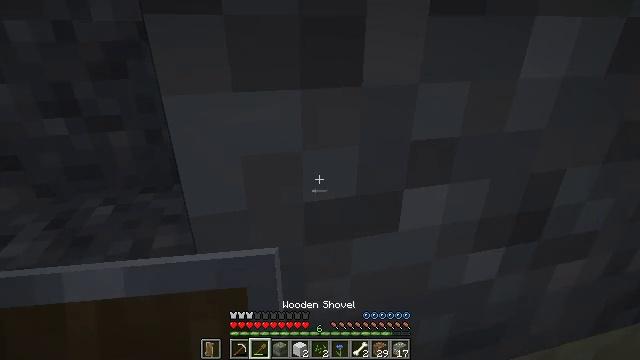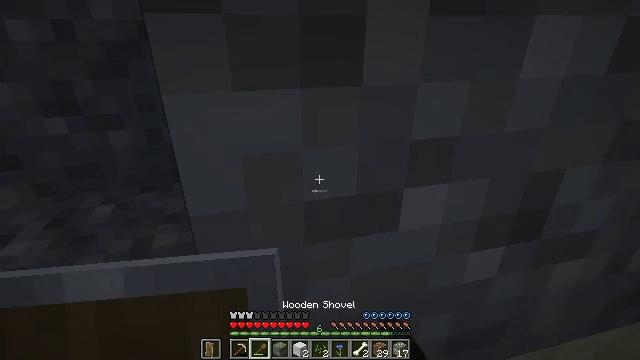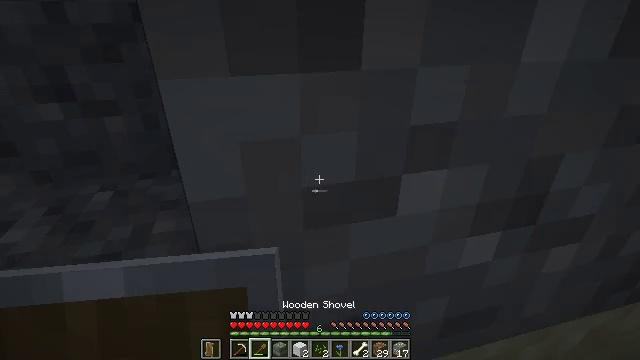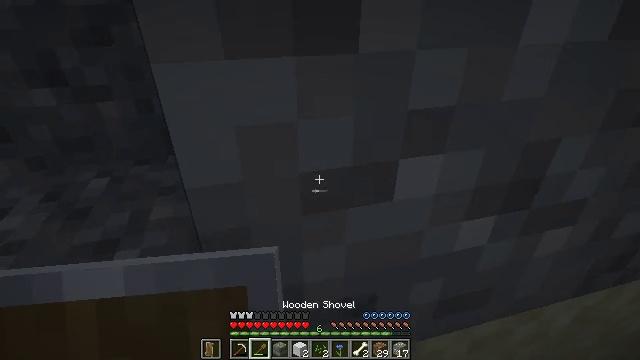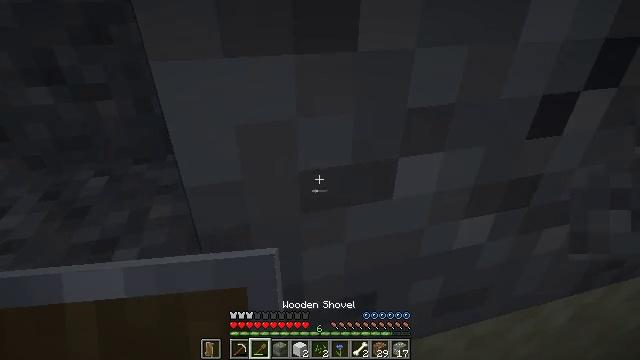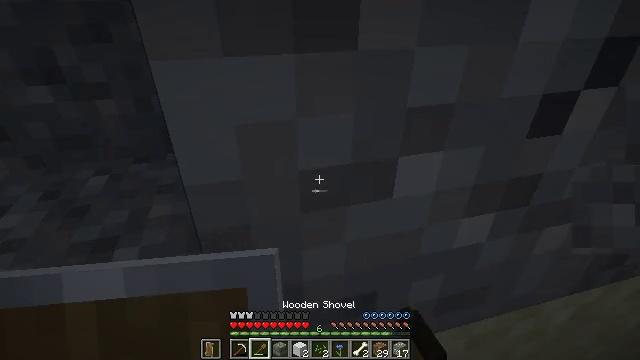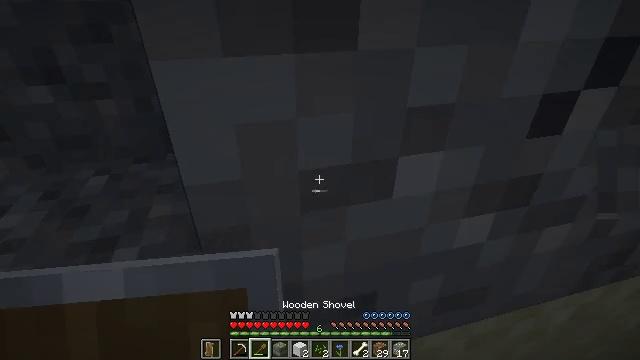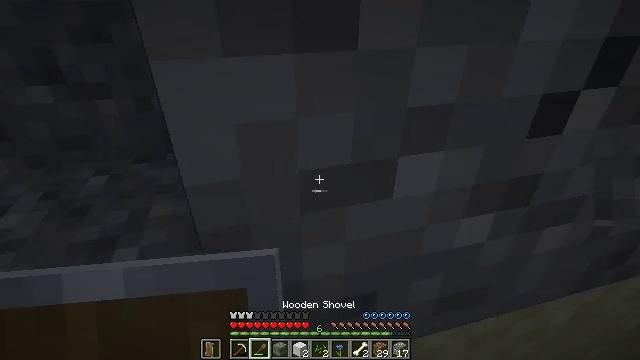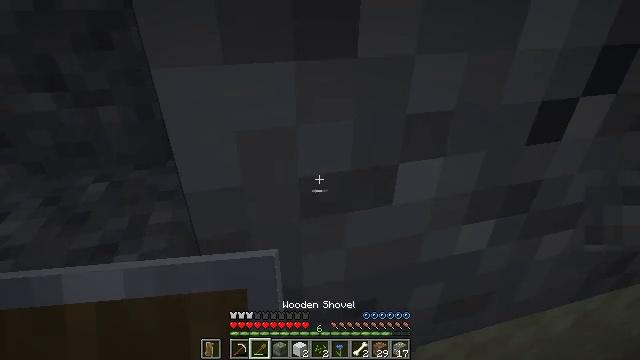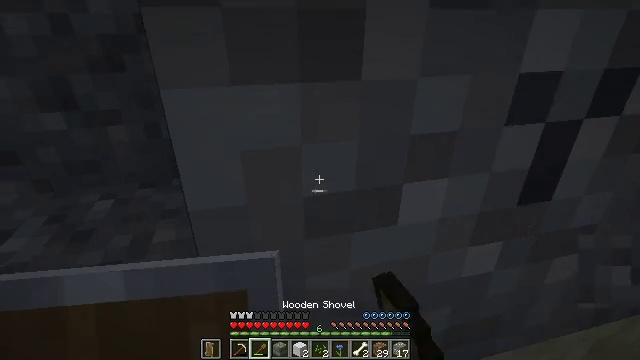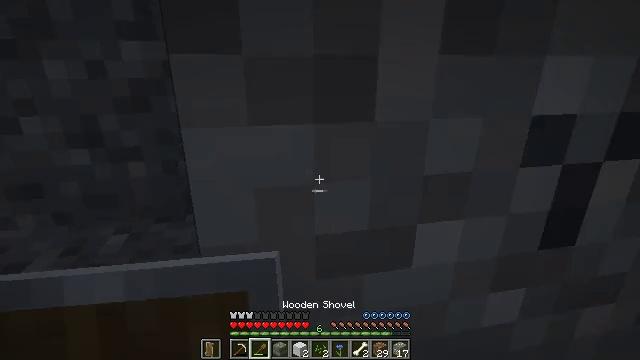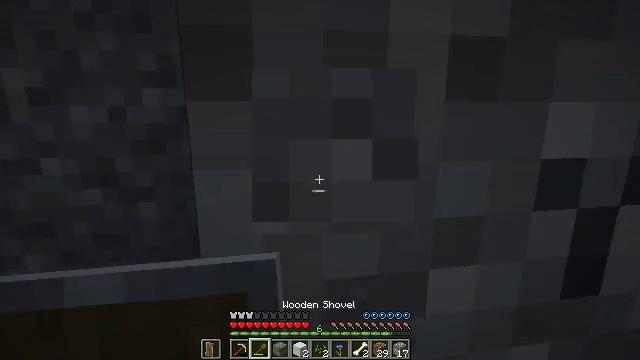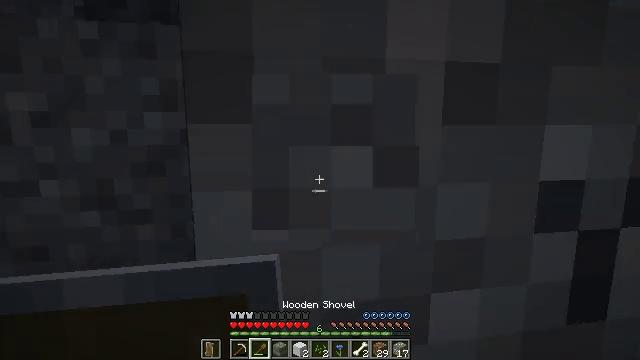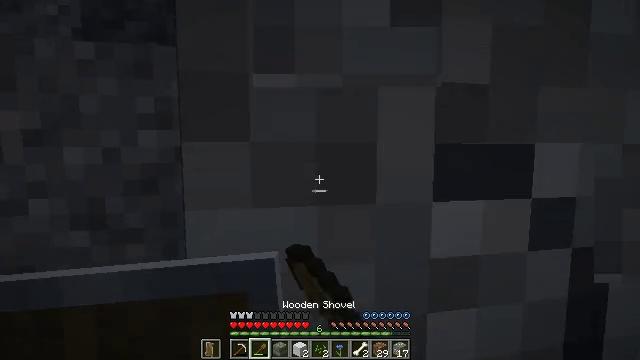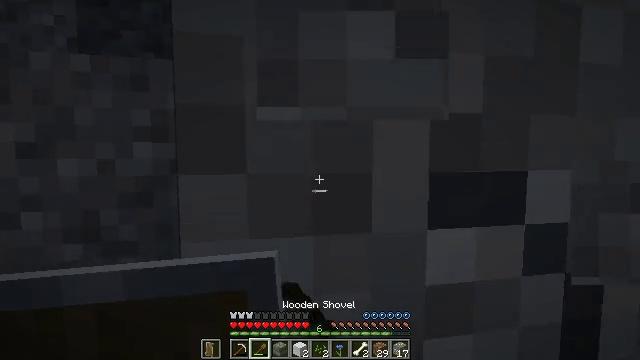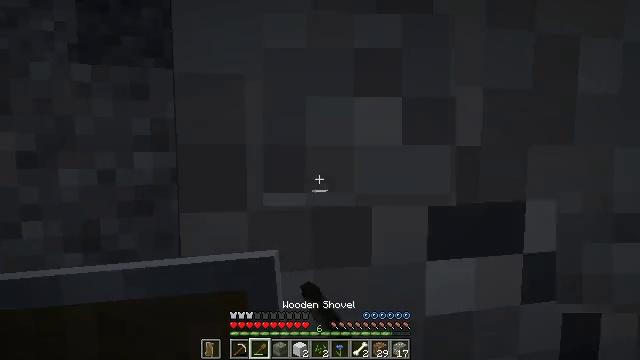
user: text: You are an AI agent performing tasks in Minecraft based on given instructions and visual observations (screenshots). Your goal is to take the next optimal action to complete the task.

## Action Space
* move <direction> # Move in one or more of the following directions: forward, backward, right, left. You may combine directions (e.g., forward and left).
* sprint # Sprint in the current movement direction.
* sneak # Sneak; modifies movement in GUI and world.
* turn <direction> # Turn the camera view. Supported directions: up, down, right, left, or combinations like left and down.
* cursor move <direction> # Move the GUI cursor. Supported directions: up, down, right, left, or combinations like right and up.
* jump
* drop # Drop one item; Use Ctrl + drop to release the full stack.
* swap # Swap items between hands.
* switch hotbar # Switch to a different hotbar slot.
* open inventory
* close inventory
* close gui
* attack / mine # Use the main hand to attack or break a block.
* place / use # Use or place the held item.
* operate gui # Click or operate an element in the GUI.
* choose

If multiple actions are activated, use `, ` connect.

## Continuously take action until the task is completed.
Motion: motion action
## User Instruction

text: Break the gravel block.
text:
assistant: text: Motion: attack / mine
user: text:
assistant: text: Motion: turn down, attack / mine
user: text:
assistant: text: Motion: turn down, attack / mine
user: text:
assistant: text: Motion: attack / mine
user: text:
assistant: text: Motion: attack / mine
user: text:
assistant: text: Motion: attack / mine
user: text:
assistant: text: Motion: attack / mine
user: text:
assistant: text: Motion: turn up, attack / mine
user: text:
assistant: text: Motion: turn up, attack / mine
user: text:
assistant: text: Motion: turn left and up, attack / mine
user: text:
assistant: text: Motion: turn left and up, attack / mine
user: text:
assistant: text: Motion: turn up, attack / mine
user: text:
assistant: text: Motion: turn right and up, attack / mine
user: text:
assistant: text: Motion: turn up, attack / mine, jump
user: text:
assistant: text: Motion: attack / mine, jump
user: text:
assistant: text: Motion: attack / mine, jump
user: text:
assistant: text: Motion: attack / mine, jump
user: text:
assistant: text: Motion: attack / mine, jump
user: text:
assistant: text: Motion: attack / mine, jump
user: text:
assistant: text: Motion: attack / mine, jump
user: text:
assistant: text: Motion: turn down, attack / mine, jump
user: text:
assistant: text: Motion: turn down, attack / mine, jump
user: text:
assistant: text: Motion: turn down, attack / mine, jump
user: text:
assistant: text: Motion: attack / mine, jump
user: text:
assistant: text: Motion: turn down, attack / mine, jump
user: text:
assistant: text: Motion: move forward, turn down, attack / mine, jump
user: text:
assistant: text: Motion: move forward, turn down, attack / mine, jump
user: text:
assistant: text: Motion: move forward, turn down, attack / mine, jump
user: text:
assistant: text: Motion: move forward, attack / mine, jump
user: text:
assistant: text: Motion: move forward, turn down, attack / mine, jump